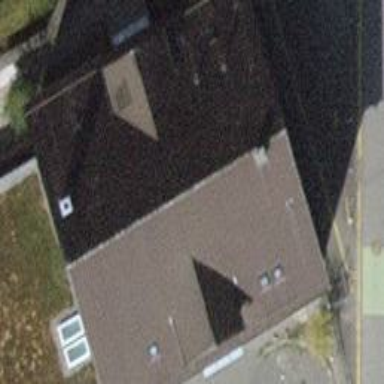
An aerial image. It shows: Kindergarten building that is part of school.